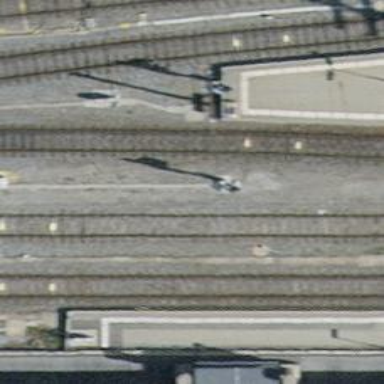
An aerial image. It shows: Railway signal.